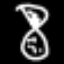
Label: hourglass